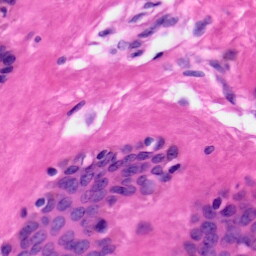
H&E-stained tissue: Skin